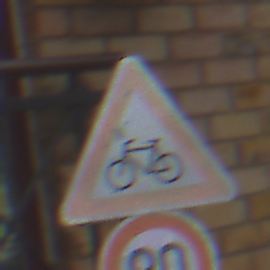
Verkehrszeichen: RadverkehrRechts
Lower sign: Geschwindigkeit90
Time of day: MorningAfternoon
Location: Outdoor (Urban)
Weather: Overcast
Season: NotSpecified
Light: Natural